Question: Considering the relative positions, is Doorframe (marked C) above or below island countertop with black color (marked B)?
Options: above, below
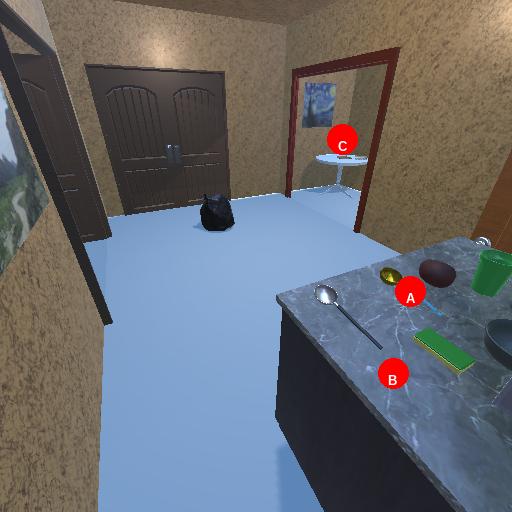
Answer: above